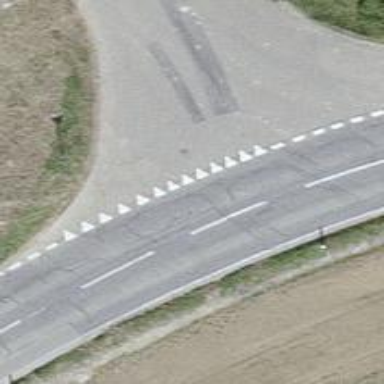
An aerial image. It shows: Road with "give way" sign.